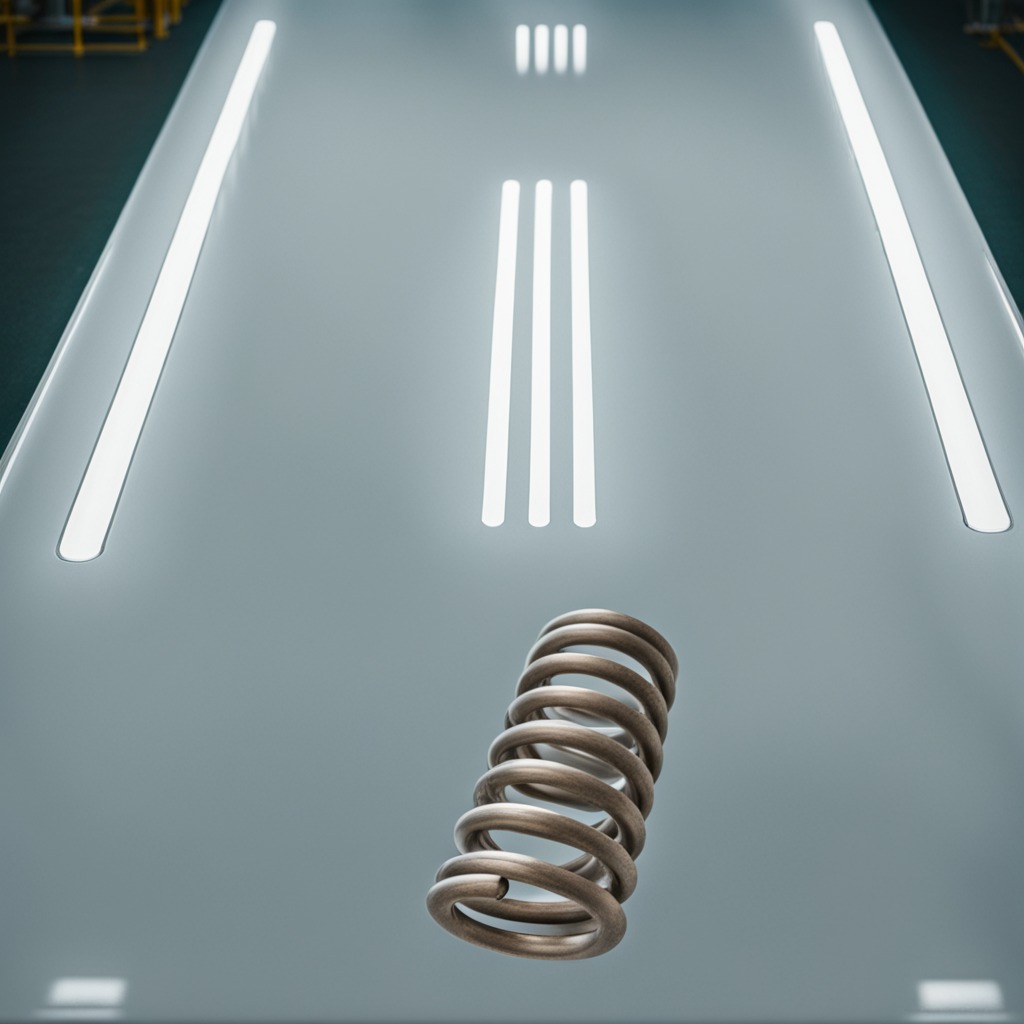
A coiled metal spring lies on a high-gloss table in a ship maintenance bay industrial lighting.